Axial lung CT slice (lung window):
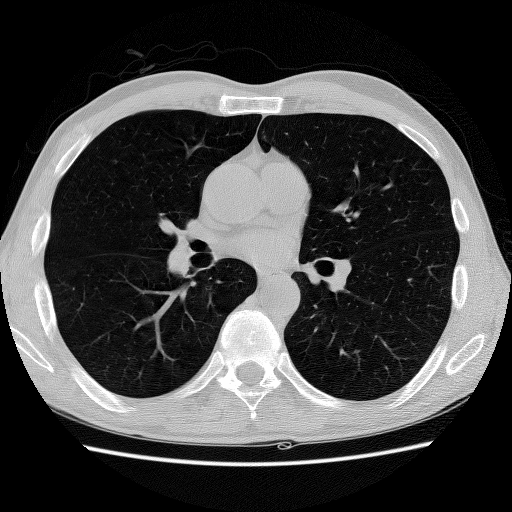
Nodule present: yes
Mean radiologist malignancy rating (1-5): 3